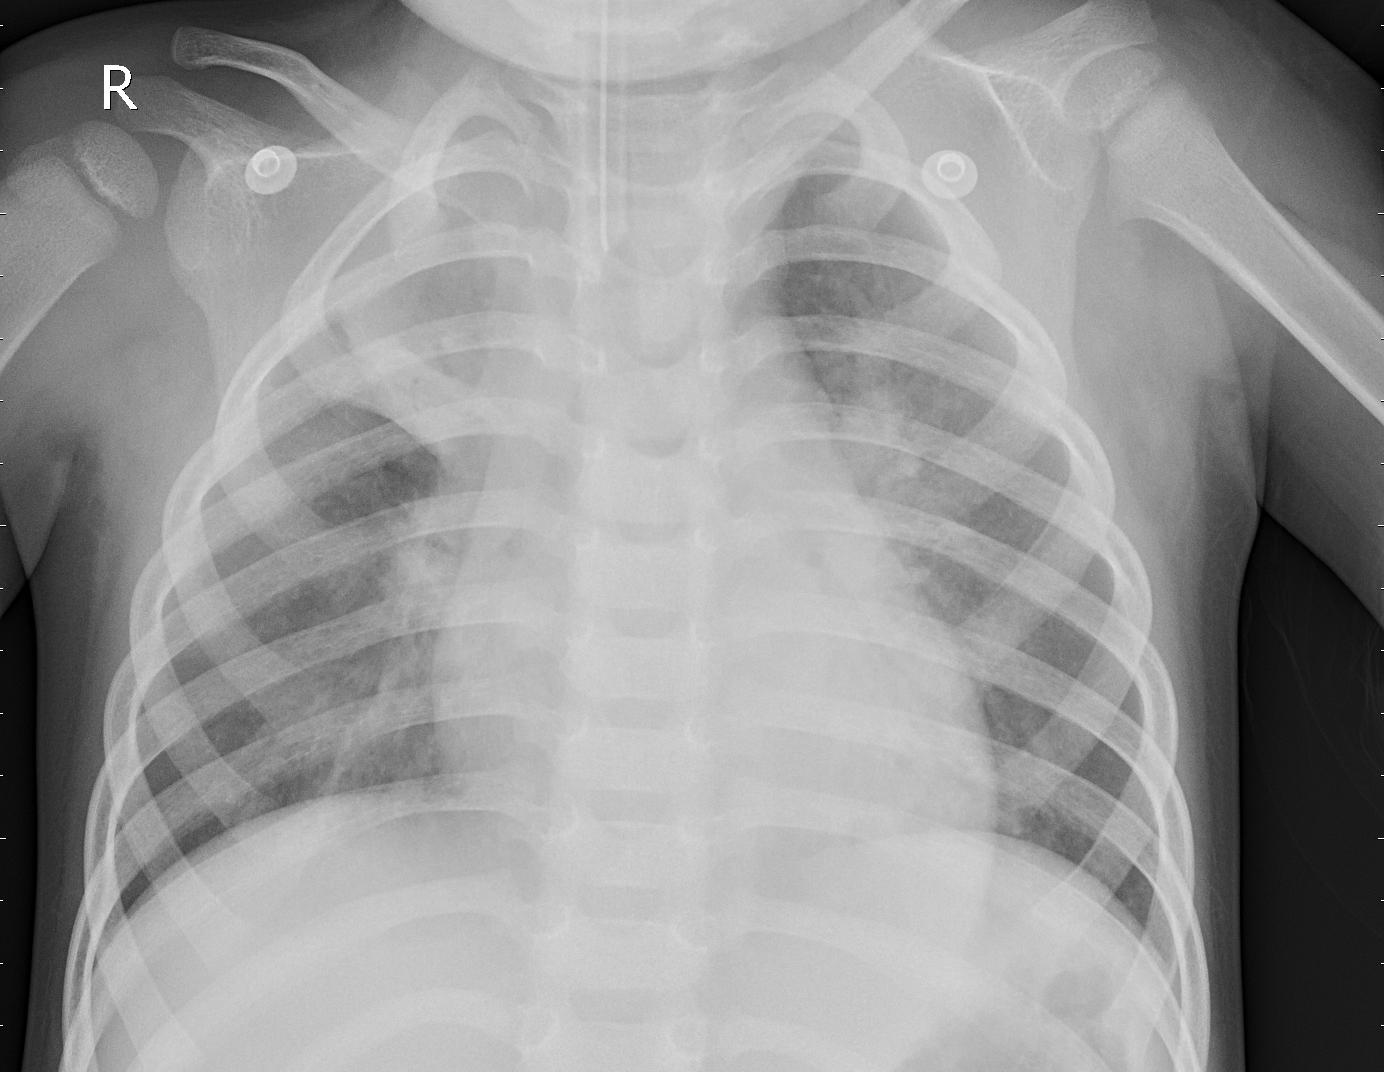
Diagnosis: PNEUMONIA